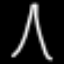
Label: The Eiffel Tower